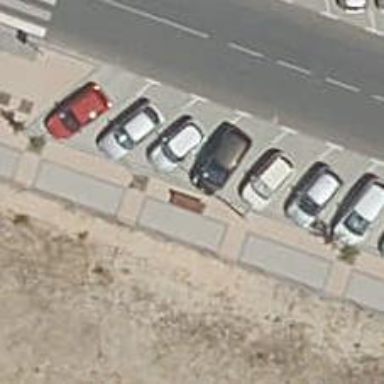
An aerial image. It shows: Bench.